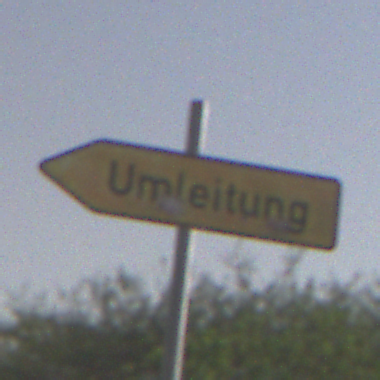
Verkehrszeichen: UmleitungswegweiserLinksweisend
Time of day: Night
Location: Outdoor (Nature)
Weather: Clear
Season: NotSpecified
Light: Natural